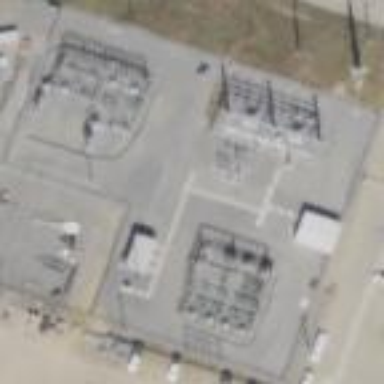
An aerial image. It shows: Power substation.